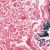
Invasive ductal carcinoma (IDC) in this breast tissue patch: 0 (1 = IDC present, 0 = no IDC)